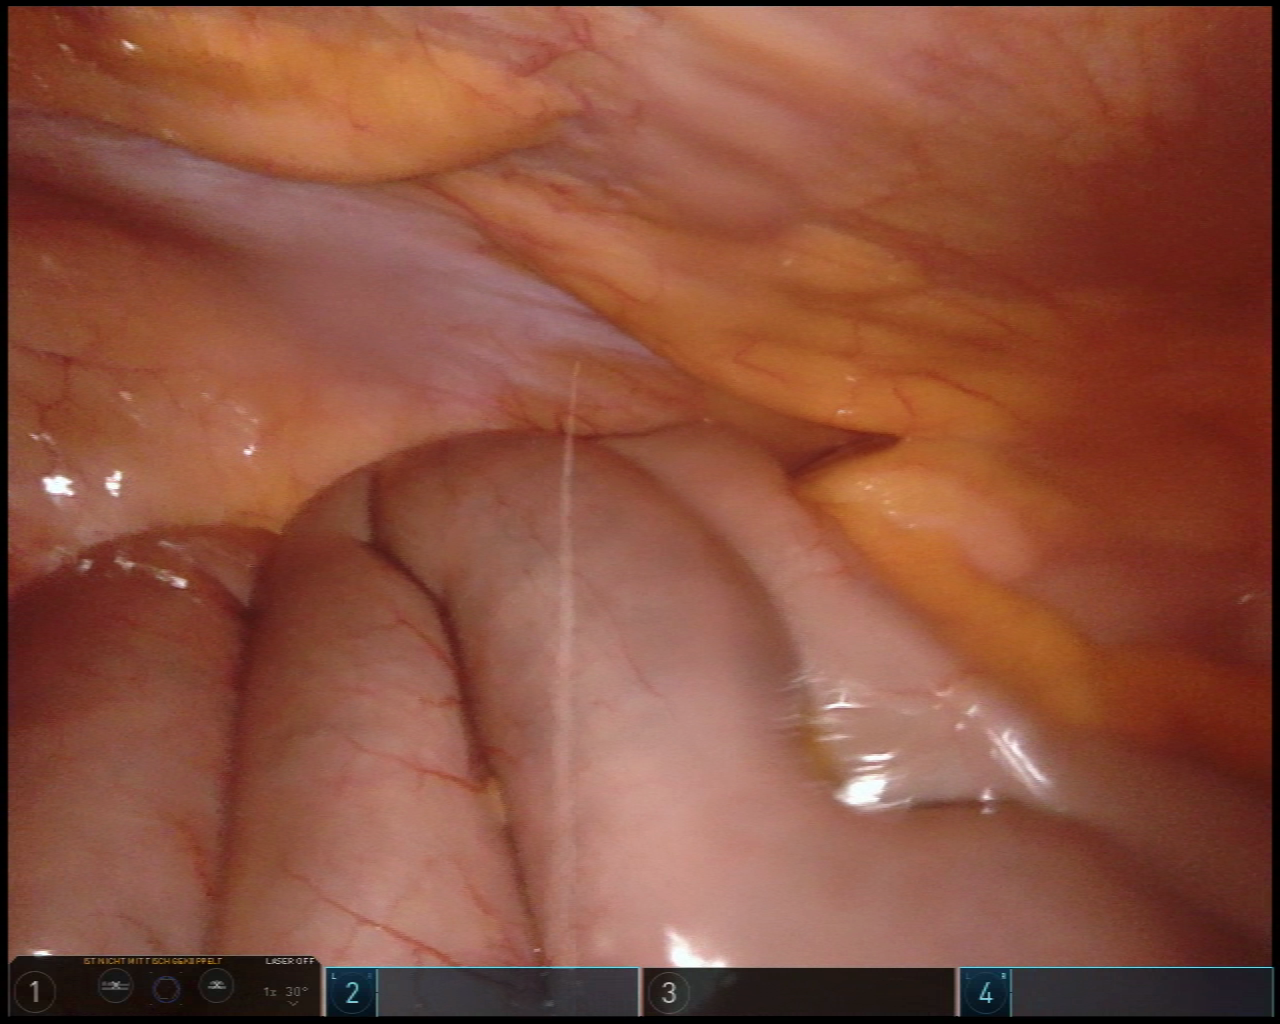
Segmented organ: small_intestine
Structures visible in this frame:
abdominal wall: yes
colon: no
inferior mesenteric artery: no
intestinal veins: no
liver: no
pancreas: no
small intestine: yes
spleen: no
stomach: no
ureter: no
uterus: no
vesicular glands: no